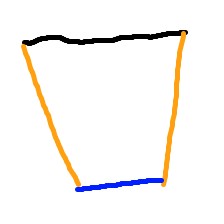
Shape: trapezoid